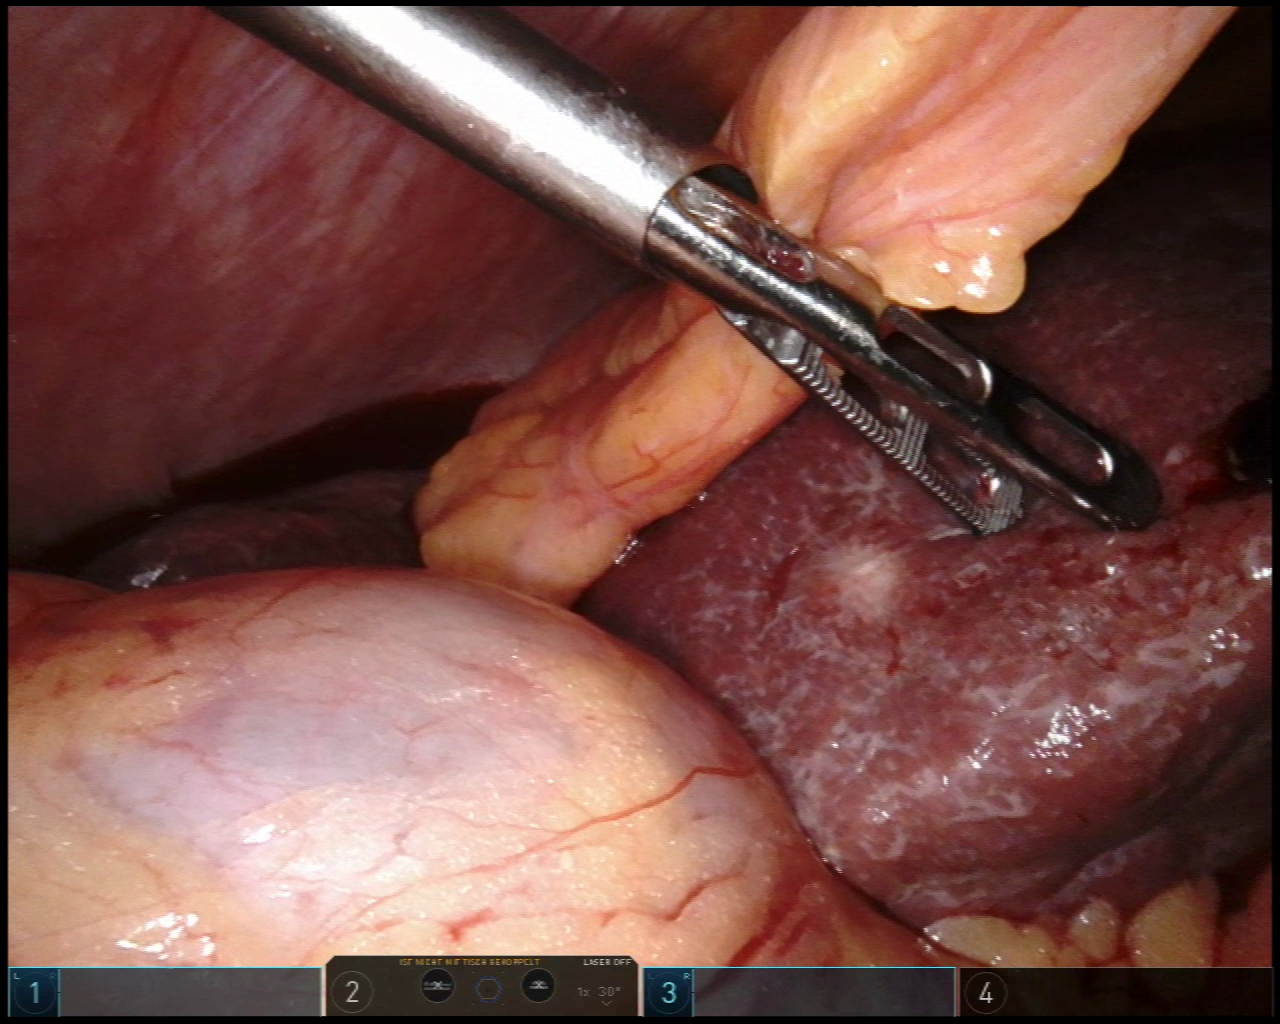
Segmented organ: liver
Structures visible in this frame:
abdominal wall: yes
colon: yes
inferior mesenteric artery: no
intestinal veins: no
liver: yes
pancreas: no
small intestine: no
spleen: no
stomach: no
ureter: no
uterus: no
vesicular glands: no